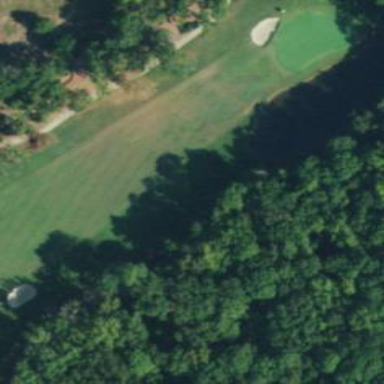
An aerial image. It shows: Water hazard in golf course. The hazard is natural water feature.